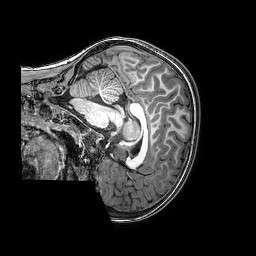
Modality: T1w
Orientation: sagittal
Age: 7
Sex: male
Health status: healthy